Question: I tried to use <URL> i couldn't succeed
Basically my problem is i have 3 map locations with their Lat and Long values.
What i trying to do is getting this triangle's middle point.
Here is the picture

I Have the locations of H, F and I points. i need to know question mark's location.
41.040035,28.984026
41.040868,28.985807
41.039136,28.984981
PHP, MYSQL or Objective C any of these languages are ok as an answer.
Even suggestions are appreciated.
Thanks.
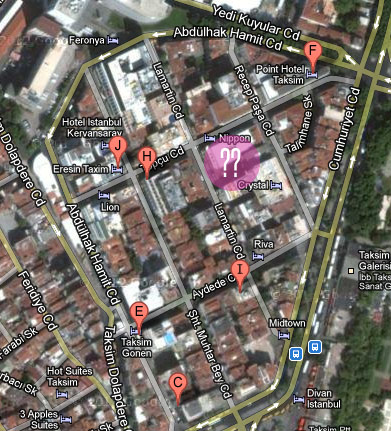
Answer: I checked this example : <URL>
And wrote a function in PHP, hope this is helpful ...
[edit] i forgot to convert to radians for the calculations so it gave a different output, so now it should be working fine ...
'''
<?php
function middlepoint($lat1,$lon1,$lat2,$lon2,$lat3,$lon3){
$w1=1095.75;$w2=730.5;$w3=365.25;$tw=$w1+$w2+$w3; //weighting factors
$x1=cos(floatval(deg2rad($lat1)))*cos(floatval(deg2rad($lon1)));$y1=cos(floatval(deg2rad($lat1)))*sin(floatval(deg2rad($lon1)));$z1=sin(floatval(deg2rad($lat1)));$x2=cos(floatval(deg2rad($lat2)))*cos(floatval(deg2rad($lon2)));$y2=cos(floatval(deg2rad($lat2)))*sin(floatval(deg2rad($lon2)));$z2=sin(floatval(deg2rad($lat2)));$x3=cos(floatval(deg2rad($lat3)))*cos(floatval(deg2rad($lon3)));$y3=cos(floatval(deg2rad($lat3)))*sin(floatval(deg2rad($lon3)));$z3=sin(floatval(deg2rad($lat3))); //convert lat/long to cartesian (x,y,z) coordinates
$x = ($x1*$w1+$x2*$w2+$x3*$w3)/$tw;$y=($y1*$w1+$y2*$w2+$y3*$w3)/$tw;$z=($z1*$w1+$z2*$w2+$z3*$w3)/$tw; //Compute combined weighted cartesian coordinates
$lon=atan2($y,$x);$hyp=sqrt(pow($x,2)+pow($y,2));$lat=atan2($z,$hyp); //Convert cartesian coordinate to latitude and longitude for the midpoint
$midpoint[0] = $lon * (180/pi());$midpoint[1] = $lat * (180/pi()); //Convert from radians to degrees
return $midpoint; //return an array(lat,lon);
}
$test = middlepoint(41.040035,28.984026,41.040868,28.985807,41.039136,28.984981);
print_r($test);
?>
'''